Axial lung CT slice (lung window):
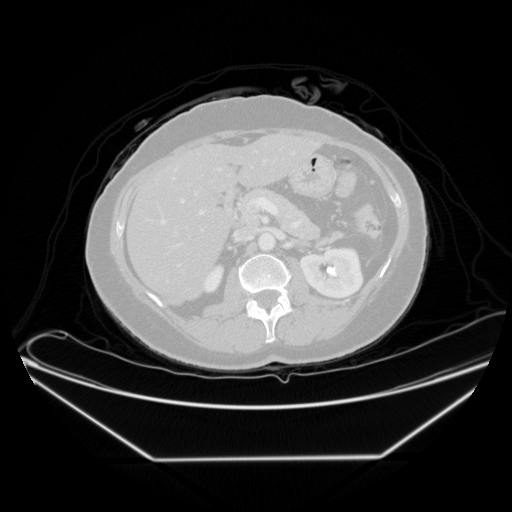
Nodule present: no